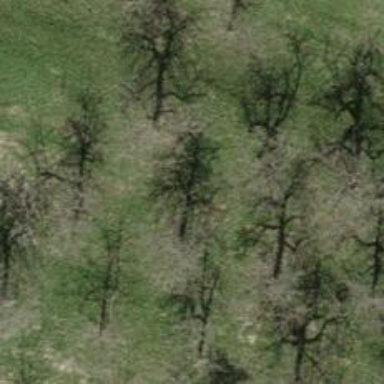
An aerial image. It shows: Beautiful tree in nature.